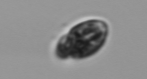
Label: Katodinium_or_Torodinium